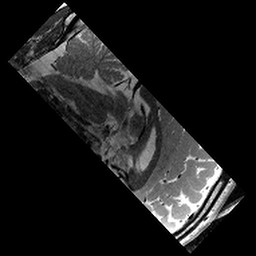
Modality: T2w
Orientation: sagittal
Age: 11
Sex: male
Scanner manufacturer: siemens
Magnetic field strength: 3 T
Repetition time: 9.23 s
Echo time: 0.067 s